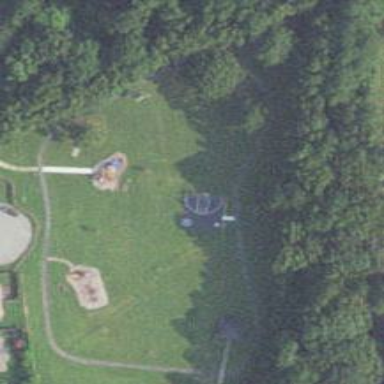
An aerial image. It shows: Park.